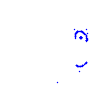
Particle: proton